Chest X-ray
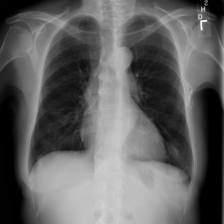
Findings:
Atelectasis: negative
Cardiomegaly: negative
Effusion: negative
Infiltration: negative
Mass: negative
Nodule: negative
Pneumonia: negative
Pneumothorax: negative
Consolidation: negative
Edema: negative
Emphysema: negative
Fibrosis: negative
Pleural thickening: negative
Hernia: negative